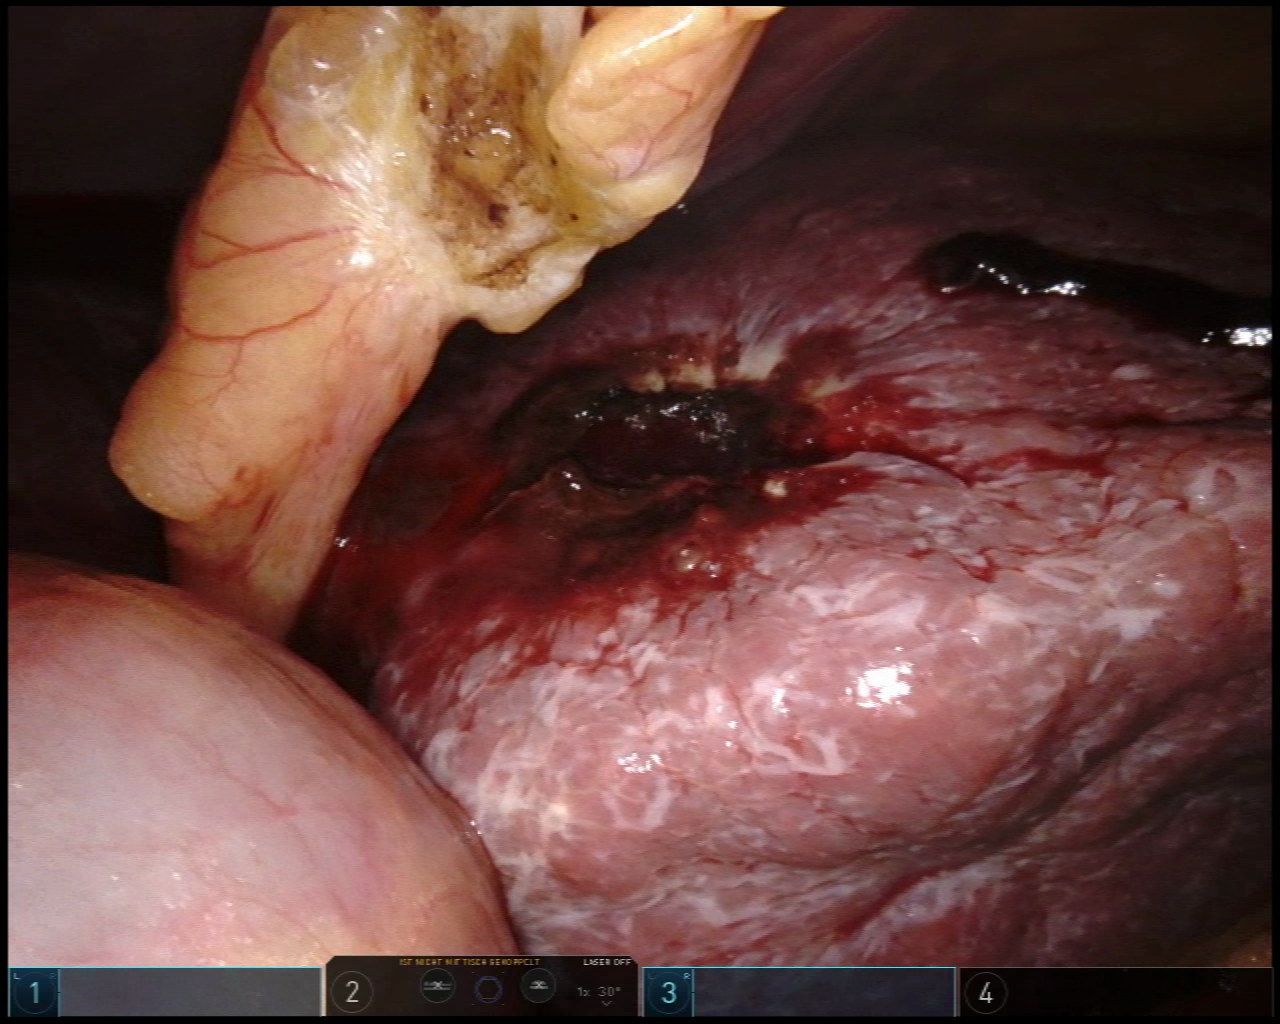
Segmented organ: liver
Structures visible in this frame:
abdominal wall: yes
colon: yes
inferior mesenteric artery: no
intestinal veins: no
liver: yes
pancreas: no
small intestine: no
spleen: no
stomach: no
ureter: no
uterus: no
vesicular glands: no